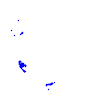
Particle: proton